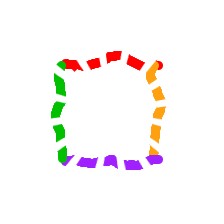
Shape: square